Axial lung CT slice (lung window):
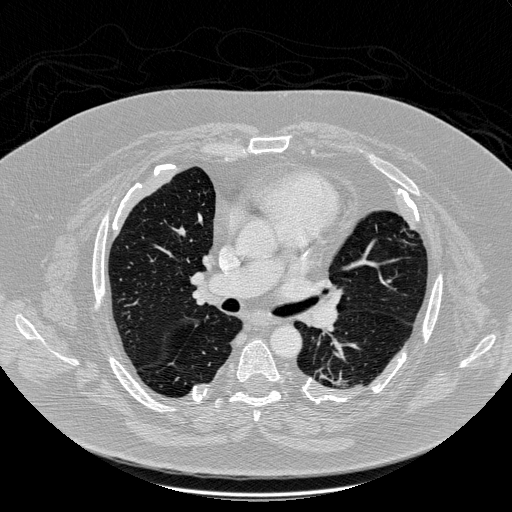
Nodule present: no